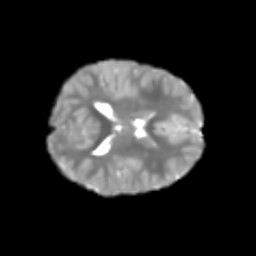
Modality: T2w
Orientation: axial
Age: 6
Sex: female
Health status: healthy